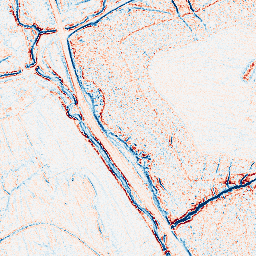
Category: edge_preserving
Decomposition family: anisotropic_diffusion
Decomposition parameters: iterations: 10
kappa: 50
gamma: 0.05
Upsampling method: quadratic
Upsampling parameters: scale: 2
Upsampling scale: 2